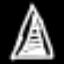
Label: The Eiffel Tower